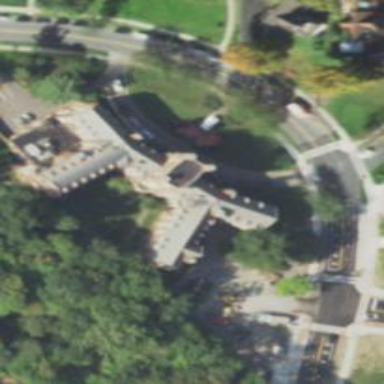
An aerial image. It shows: Dormitory building.